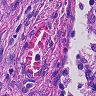
Metastatic tissue present: yes